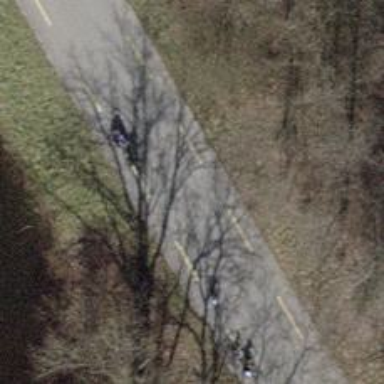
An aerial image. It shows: Unclassified road with asphalt surface and designated cycle lane.